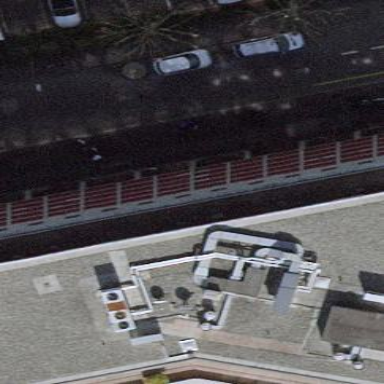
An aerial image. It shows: Office building.